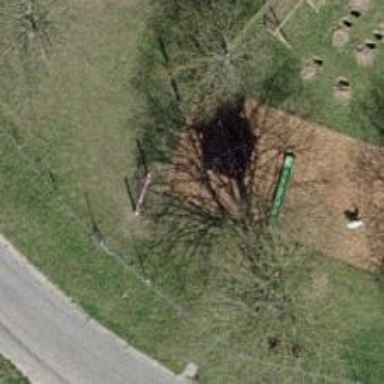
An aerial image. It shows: Playground area for leisure activities on the land.